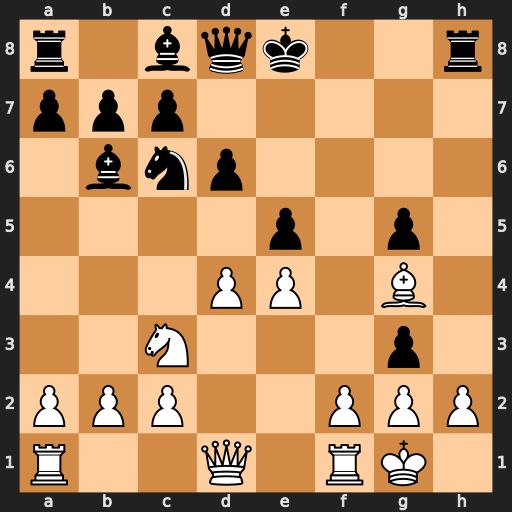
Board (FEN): r1bqk2r/ppp5/1bnp4/4p1p1/3PP1B1/2N3p1/PPP2PPP/R2Q1RK1
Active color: w
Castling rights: kq
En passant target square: -
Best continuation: Bh5+ Rxh5 Qxh5+